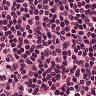
Metastatic tissue present: no